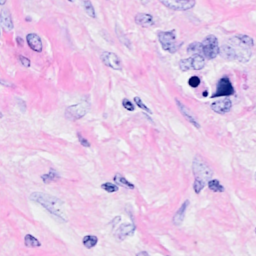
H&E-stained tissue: Breast